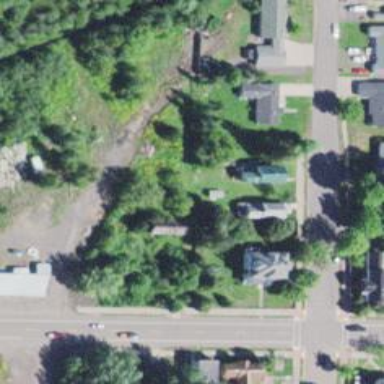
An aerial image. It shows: Alleyway designated as service road.